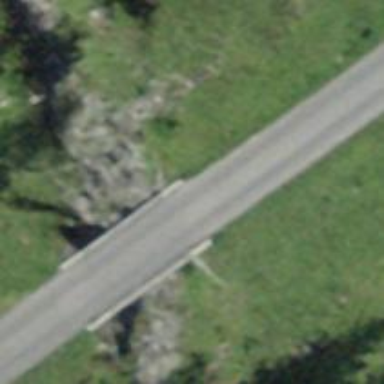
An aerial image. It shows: Unclassified road with bridge.